RGB frame:
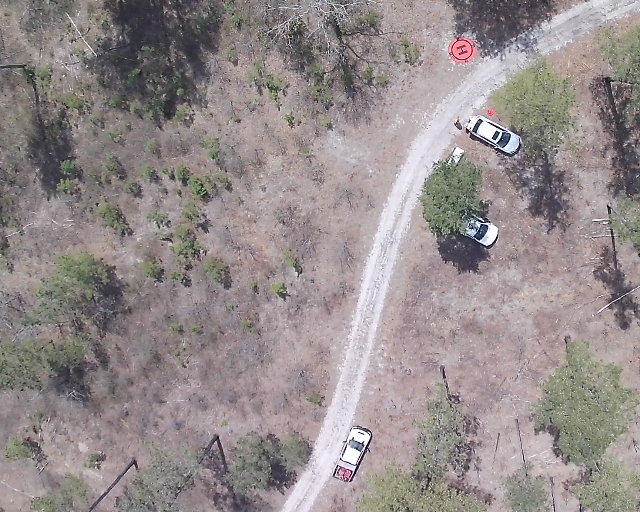
Thermal frame:
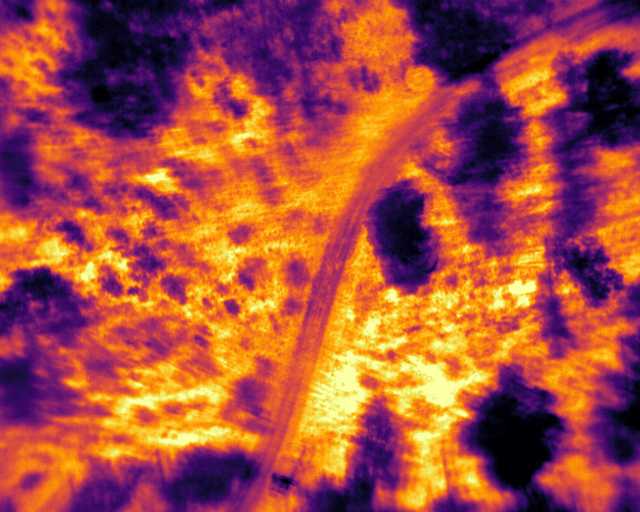
Captured: 2026-02-26 02:32:47
Pixels at or above 80 °C: 0 (fraction of frame: 0)